Question: How can I scale down the images used in a 'UISegmentedControl'? I am creating the segmented control programmatically:
'''
UISegmentedControl * segmentButton;
segmentButton = [UISegmentedControl segmentedControlWithItems:
[NSArray arrayWithObjects:
[UIImage imageNamed:@"option_one.png"],
[UIImage imageNamed:@"option_two.png"],
nil]];
segmentButton.contentMode = UIViewContentModeScaleToFill;
segmentButton.frame = CGRectMake(10, 10, 200, 32);
[view addSubview:segmentButton];
'''
The result is not what I expect. The original .png images are about 100 pixels high, and they are scaled down to fit the 32-pixel height of the segmented control. This results in a segmented control being drawn with enormous images overlapping it:

How can I tell the control to scale down those images?
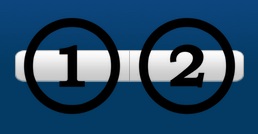
Answer: You should never use a "big" image to display only a small picto. The full image will be loaded in memory, and only 10% of its pixels will be displayed, so you will use a lot of memory for nothing.
What you can do if you really want to use this resource is create a thumbnail with code before, and use this new generated thumbnail.
The following method returns a new image you can use in your UISegmentedControl, and you can release the big one.
'''
- (UIImage *)imageWithImage:(UIImage *)image scaledToSize:(CGSize)newSize {
UIGraphicsBeginImageContext(newSize);
[image drawInRect:CGRectMake(0, 0, newSize.width, newSize.height)];
UIImage *newImage = UIGraphicsGetImageFromCurrentImageContext();
UIGraphicsEndImageContext();
return newImage;
}
'''
With your code:
'''
UISegmentedControl * segmentButton;
segmentButton = [UISegmentedControl segmentedControlWithItems: [NSArray arrayWithObjects:
[self imageWithImage:[UIImage imageNamed:@"option_one.png"] scaledToSize:CGSizeMake(32, 32)],
[self imageWithImage:[UIImage imageNamed:@"option_two.png"] scaledToSize:CGSizeMake(32, 32)],
nil]];
segmentButton.contentMode = UIViewContentModeScaleToFill;
segmentButton.frame = CGRectMake(10, 10, 200, 32);
[view addSubview:segmentButton];
'''